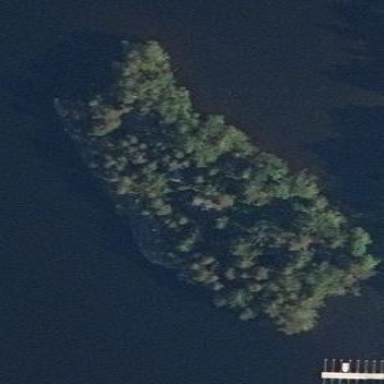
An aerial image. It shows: Islet.